Question: I'm trying to integrate Google Cloud Messaging into my application.
I have the following code in my onCreate method.
'''
GCMRegistrar.checkDevice(this);
GCMRegistrar.checkManifest(this);
if (GCMRegistrar.getRegistrationId(this).equals(""))
GCMRegistrar.register(this, "xxxxxxxxxxxx");
'''
I have GCMRegistarar imported properly, I have the GCM.jar added to the build paths and my manifest set up. I am installing onto a 2.2 droid 1. Whenever the application launches I get the following crash.

My manifest is as follows
'''
<?xml version="1.0" encoding="utf-8"?>
<manifest xmlns:android="http://schemas.android.com/apk/res/android"
package="com.my.project"
android:versionCode="1"
android:versionName="1.0" >
<uses-permission android:name="android.permission.INTERNET" />
<uses-sdk
android:minSdkVersion="8"
android:targetSdkVersion="8" />
<permission
android:name="com.my.project.permission.C2D_MESSAGE"
android:protectionLevel="signature" />
<uses-permission android:name="com.my.project.permission.C2D_MESSAGE" />
<uses-permission android:name="com.google.android.c2dm.permission.RECEIVE" />
<application
android:icon="@drawable/ic_launcher"
android:label="@string/app_name" >
<receiver
android:name="com.google.android.gcm.GCMBroadcastReceiver"
android:permission="com.google.android.c2dm.permission.SEND" >
<intent-filter>
<action android:name="com.google.android.c2dm.intent.RECEIVE" />
<action android:name="com.google.android.c2dm.intent.REGISTRATION" />
<category android:name="com.my.project" />
</intent-filter>
</receiver>
<service android:name=".GCMIntentService" />
<activity
android:name=".Index"
android:label="@string/app_name" >
<intent-filter>
<action android:name="android.intent.action.MAIN" />
<category android:name="android.intent.category.LAUNCHER" />
</intent-filter>
</activity>
</application>
'''
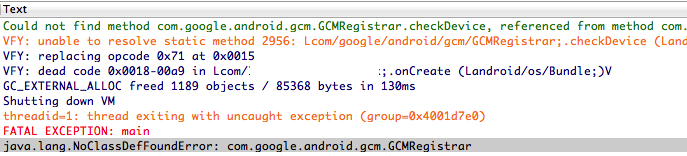
Answer: I ended up copying the gcm.jar into the libs folder then referencing that gcm.jar to my build paths. It's working now.